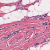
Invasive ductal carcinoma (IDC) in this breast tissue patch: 1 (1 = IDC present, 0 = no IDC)